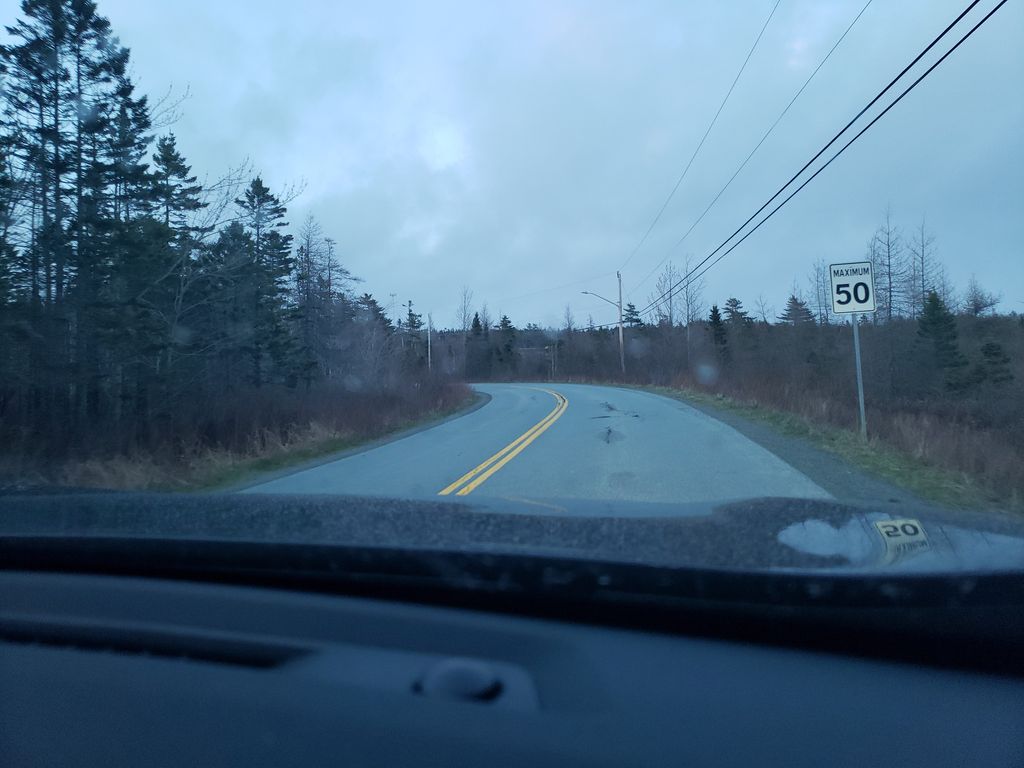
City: halifax